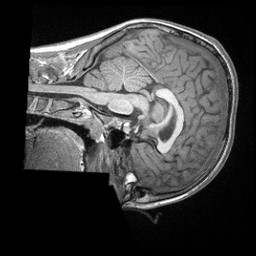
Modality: T1w
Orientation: sagittal
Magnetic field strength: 3 T